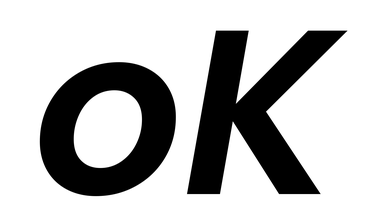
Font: Poppins-SemiBoldItalic